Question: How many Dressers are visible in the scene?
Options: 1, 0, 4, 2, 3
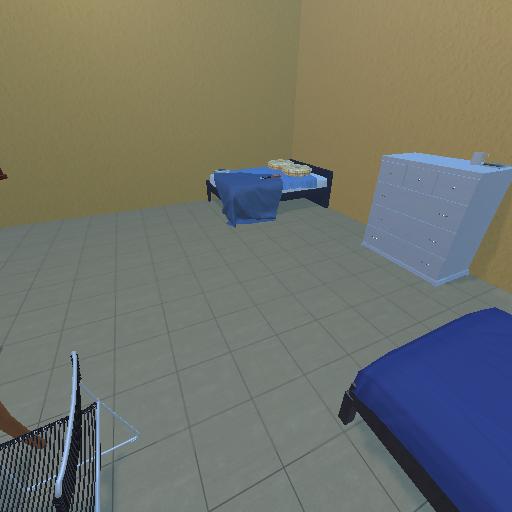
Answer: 1